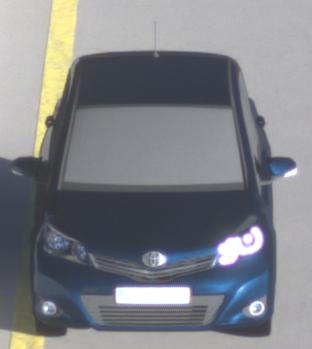
Make: Toyota
Model: Yaris 1.0
Detailed model: Yaris (XP9)
Model produced from: 2009/01
Model produced until: 2010/10
Doors: 3
Color: blue
Road condition: dry road
Daytime: sunrise or sunset
Contrast: high contrast